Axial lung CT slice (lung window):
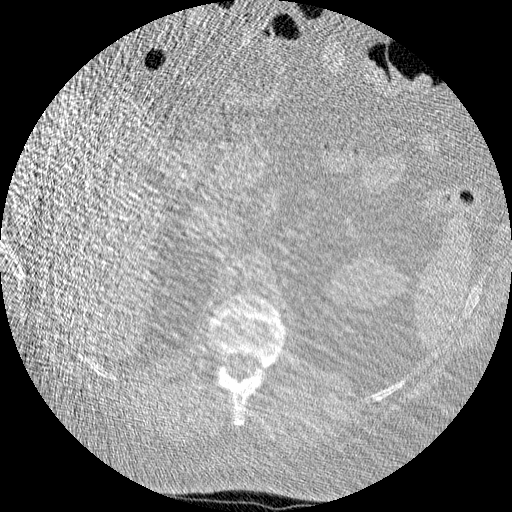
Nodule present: no